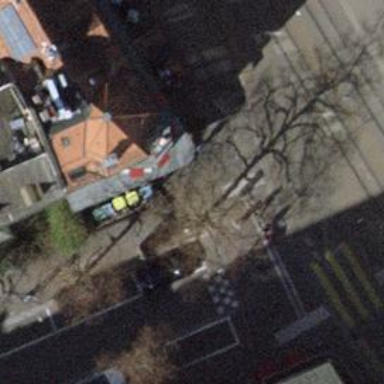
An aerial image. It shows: Unmarked crossing with traffic calming table on the road.